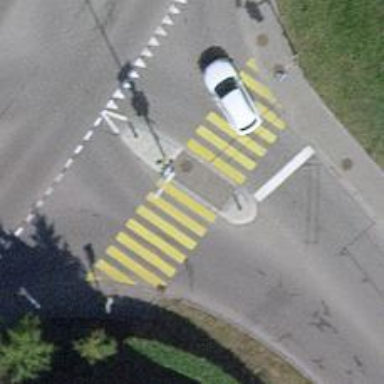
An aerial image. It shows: Kerb serving as barrier.